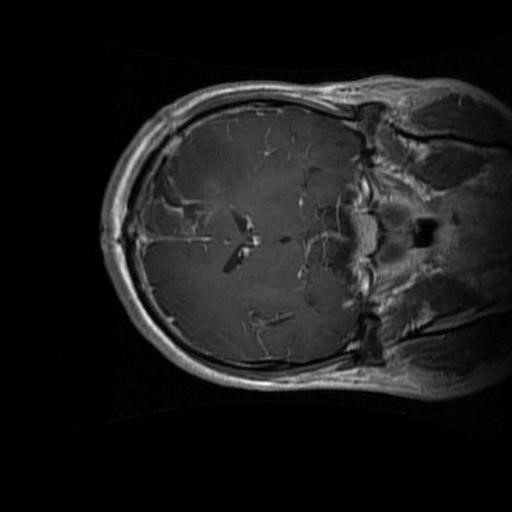
Label: brain_glioma